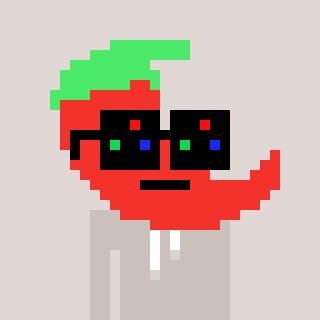
a pixel art character with square black sunglasses, a chilli-shaped head and a foggrey-colored body on a warm background